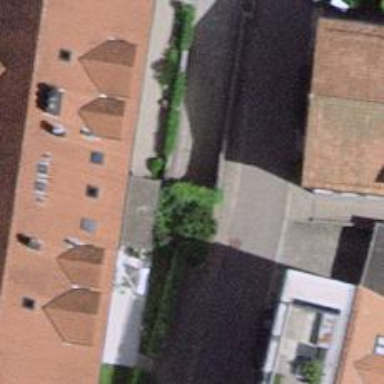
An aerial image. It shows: Parking entrance.